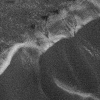
Atmospheric dust classification: not_dusty